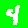
Digit: 4